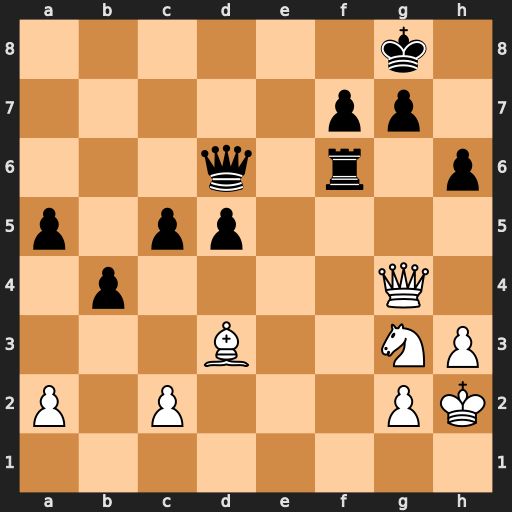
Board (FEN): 6k1/5pp1/3q1r1p/p1pp4/1p4Q1/3B2NP/P1P3PK/8
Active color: w
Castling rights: -
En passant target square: -
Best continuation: Qc8+ Qf8 Bh7+ Kxh7 Qxf8